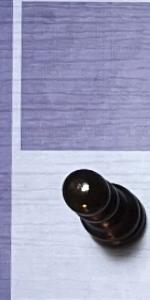
Label: Pawn_Black